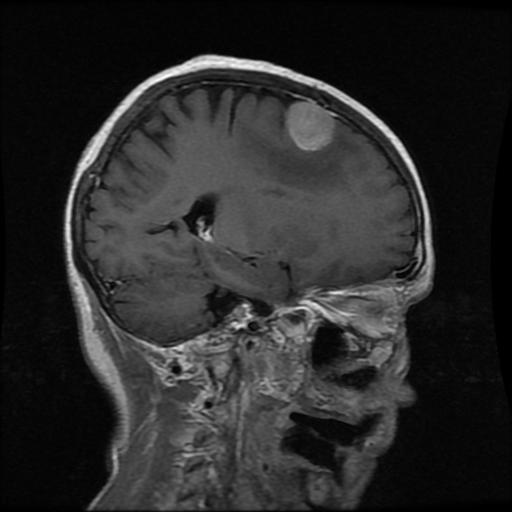
Label: meningioma